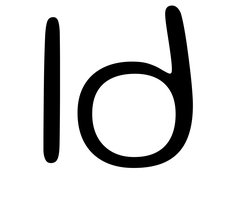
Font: Gluten_ExtraLight